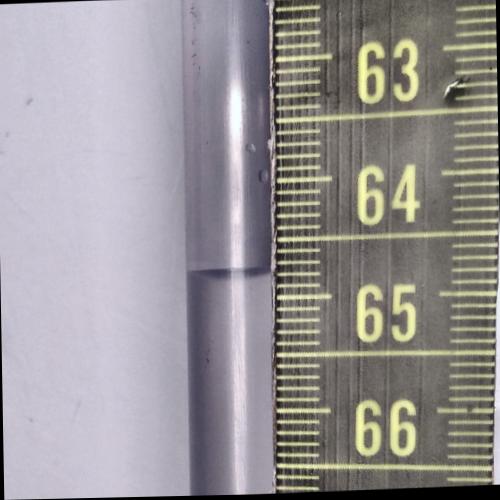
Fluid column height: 64.8 cm